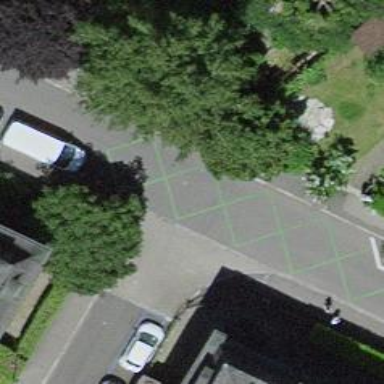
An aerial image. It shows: Kerb serving as barrier.